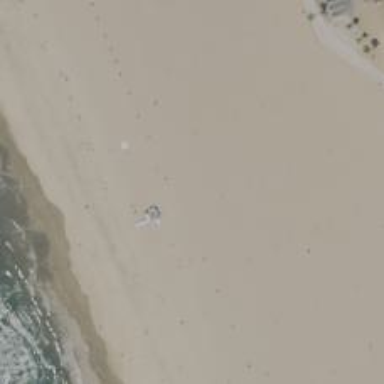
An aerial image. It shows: Lifeguard station.